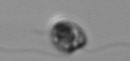
Label: flagellate_morphotype1